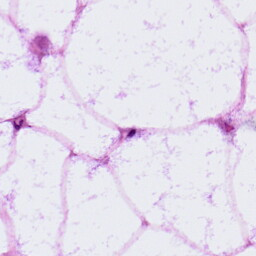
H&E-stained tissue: LymphNode